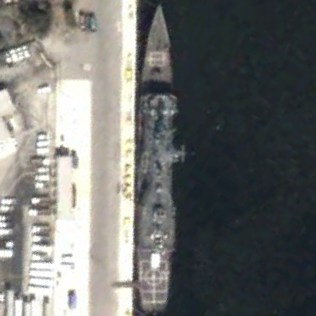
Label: cruiser